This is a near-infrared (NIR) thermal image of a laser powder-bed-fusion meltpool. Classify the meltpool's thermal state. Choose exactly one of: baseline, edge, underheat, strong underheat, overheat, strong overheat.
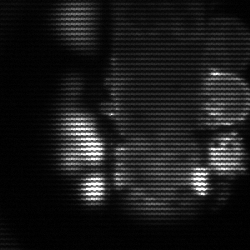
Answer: strong underheat